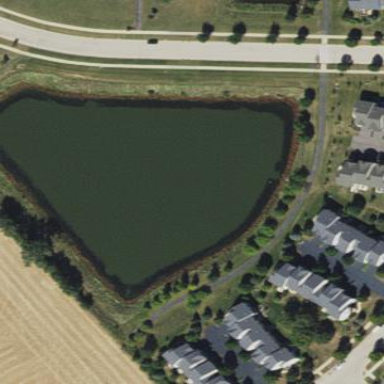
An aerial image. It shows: Pond with natural water.